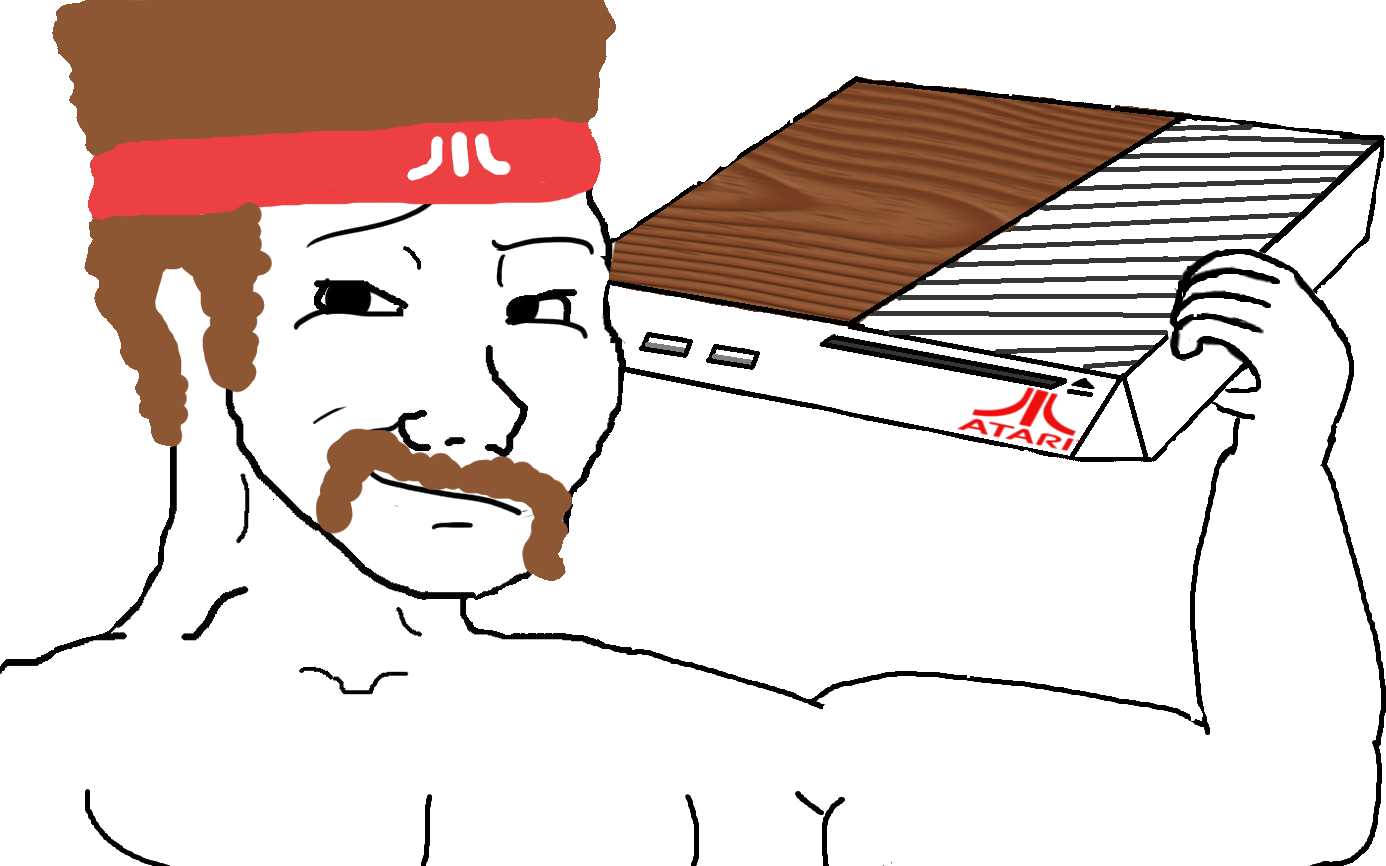
Label: 5_Stronkjak